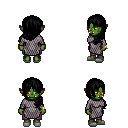
a pixel art fantasy rpg character, female body template, orc, green skin, chain mail, magenta pants, black left-swept hairstyle, bracelets, white slippers, four views (front, back, left, right), 2x2 character sprite sheet, small pixel art, hard edges, no anti-aliasing